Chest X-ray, AP view. Patient: 38 years old, sex F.
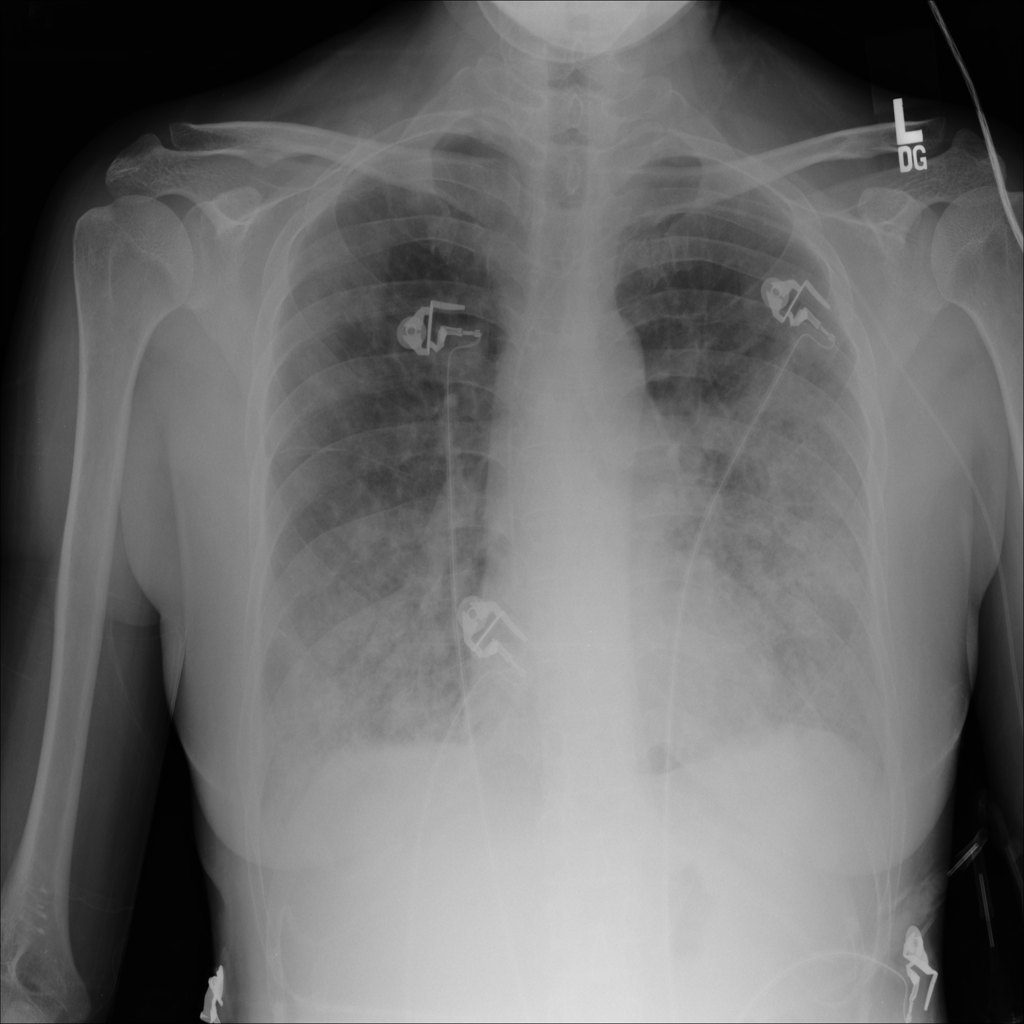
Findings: Infiltration, Nodule